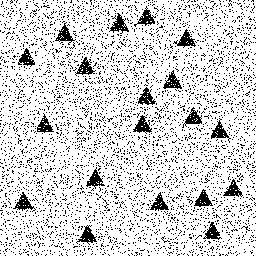
Squares: 0
Triangles: 19
Stars: 0
Total shapes: 19